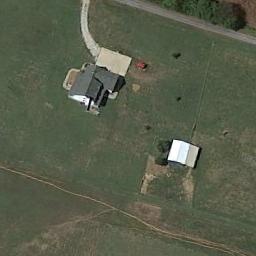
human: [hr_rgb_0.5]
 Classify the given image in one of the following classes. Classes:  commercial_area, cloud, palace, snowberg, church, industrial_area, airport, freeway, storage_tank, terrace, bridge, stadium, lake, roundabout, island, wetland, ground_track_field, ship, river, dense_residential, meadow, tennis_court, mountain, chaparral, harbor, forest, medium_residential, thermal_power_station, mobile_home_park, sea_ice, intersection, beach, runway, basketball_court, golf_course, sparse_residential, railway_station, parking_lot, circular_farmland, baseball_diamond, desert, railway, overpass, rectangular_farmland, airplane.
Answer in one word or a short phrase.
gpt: sparse_residential